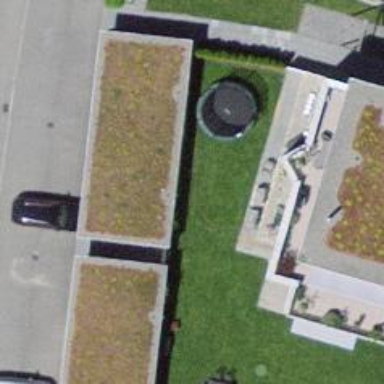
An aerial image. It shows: Group of garages.